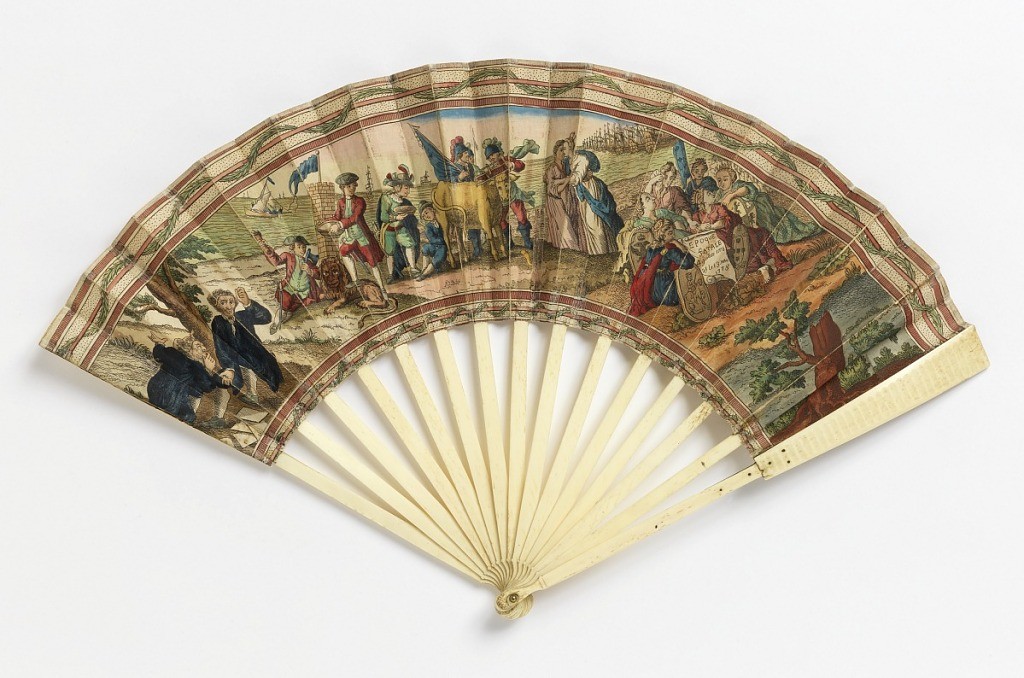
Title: Pleated fan
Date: ca. 1780
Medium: Paper leaf with hand-colored etching, bone sticks, mother-of-pearl washer at the rivet
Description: Pleated fan. Front and back leaves of hand-colored etching on paper. Obverse: a satirical depiction American separation from England, and the 1778 treaty subsequently signed between America and France. England is represented by the placid cow and the recumbent lion, tamed and controlled by the Dutch, the Spanish, and the French. At center, a group of men saw off the horns of a cow (Great Britain) while another milks her. At left, a man amputates the right paw of the British lion while another treads on the beast's back. Two Englishmen lament the scene and drop the deed of separation. At right, two women (France and England) are embracing, while a group of crowned women representing the other nations of Europe gather around a scroll inscribed, "Epoque fatale 4 Juillet 1776 -- 13 Mai 1778". Reverse: French explanation of obverse.
Bone sticks. Mother-of-pearl washer at the rivet.